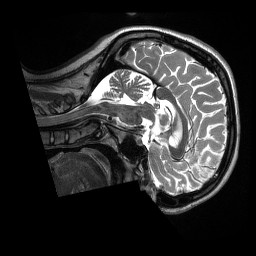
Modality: T2w
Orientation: sagittal
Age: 20
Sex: female